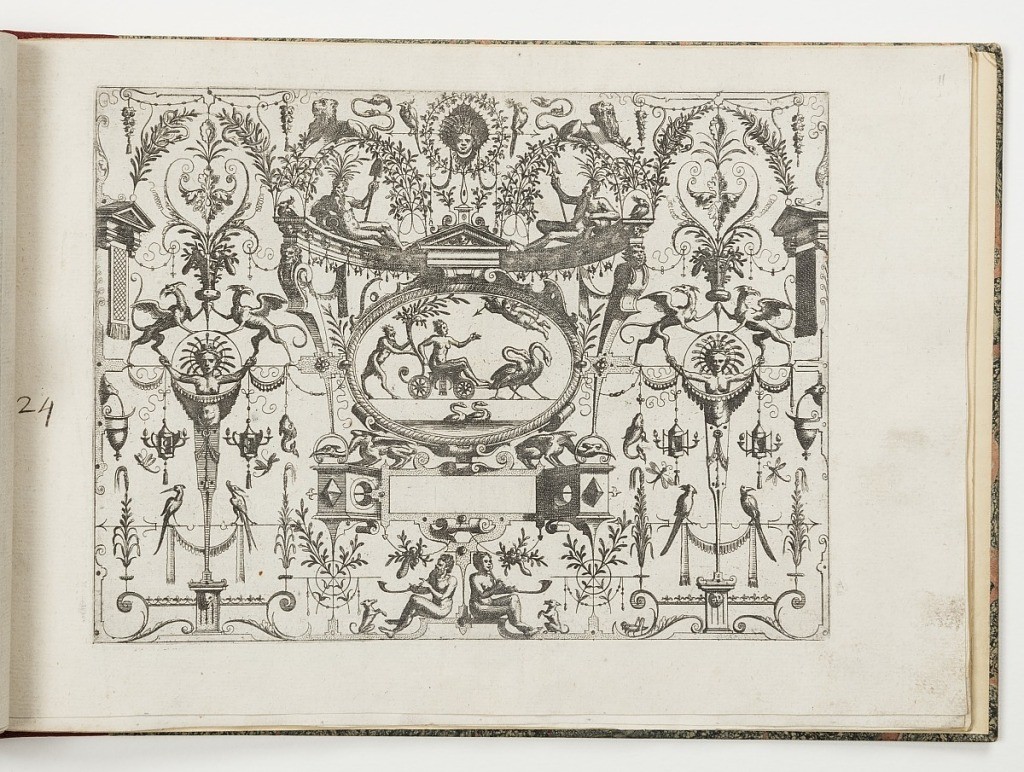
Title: Plate 24, from Grotteßco: in diverßche manieren (Various Grotesques)
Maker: Hans Vredeman de Vries, Dutch, 1527 - ca. 1606
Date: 1564
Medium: Etching on laid paper.
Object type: Print
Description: Grotesque panel. In center, nude woman or goddess sits in carriage drawn by a pair of swans. A satyr pushes the carriage from behind. From above, Cupid aims his bow and arrow at the rider.